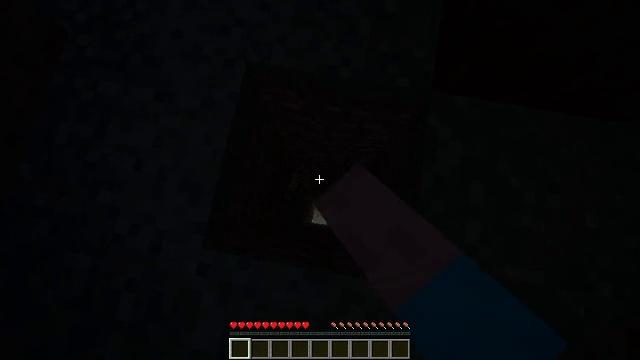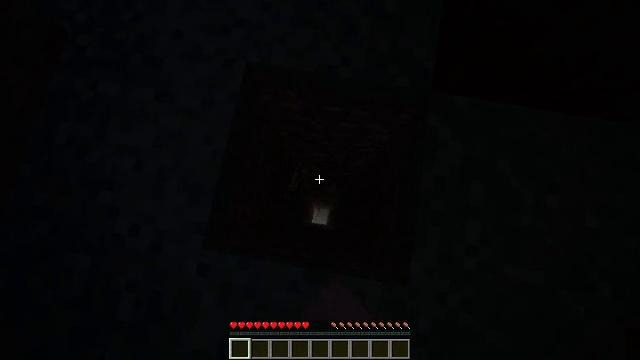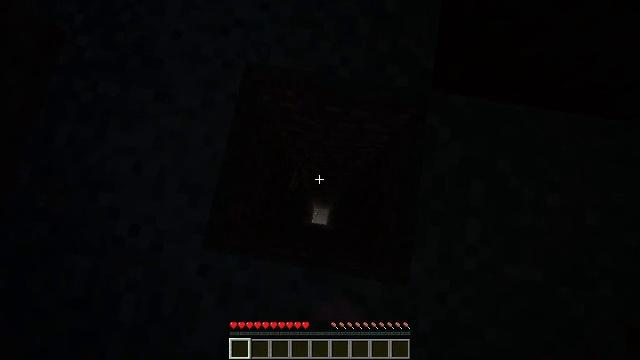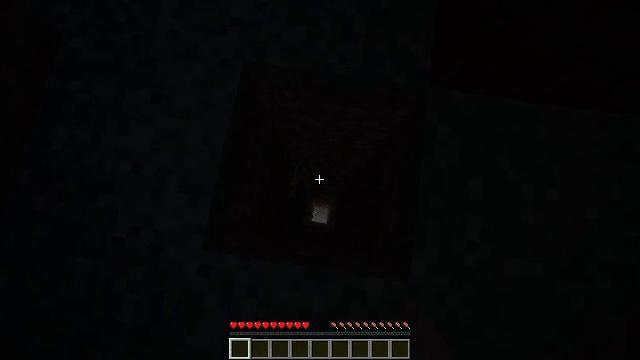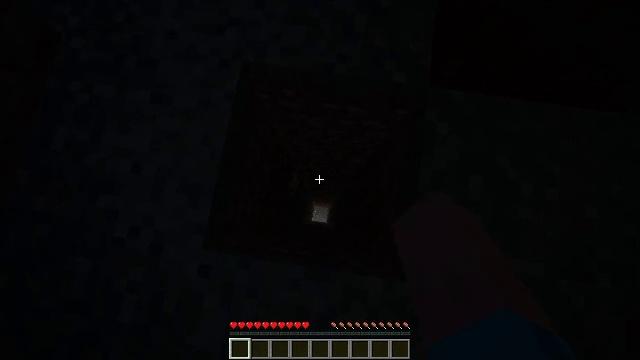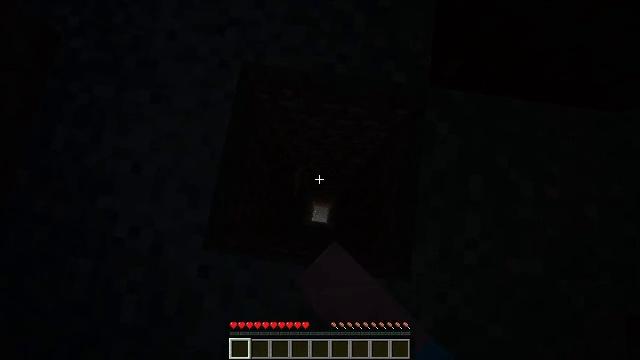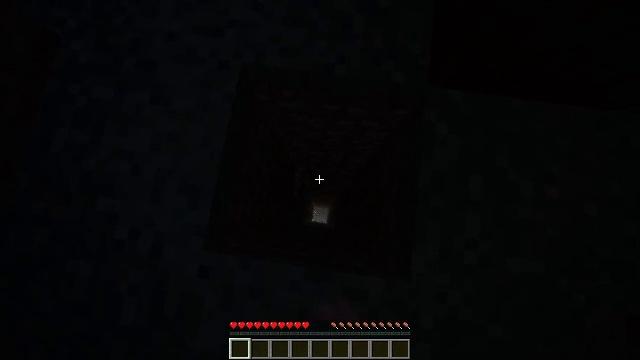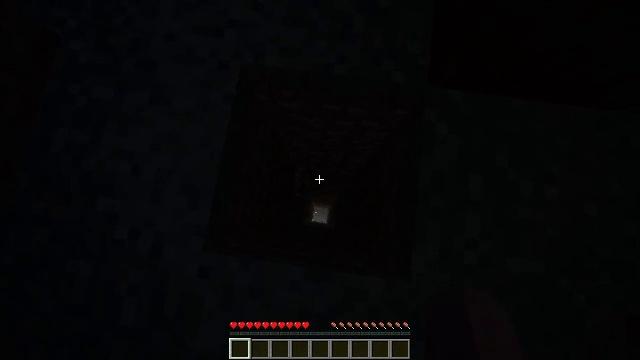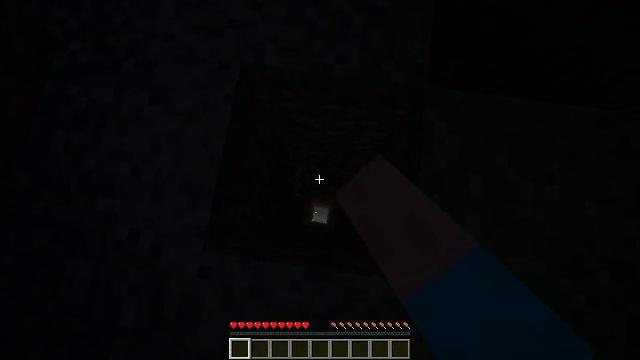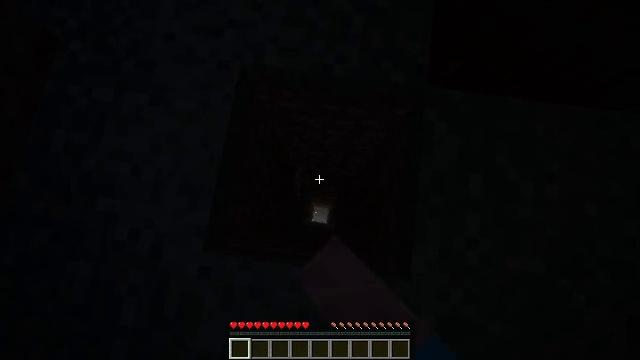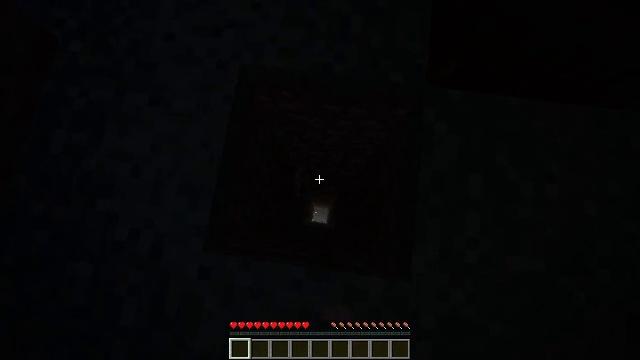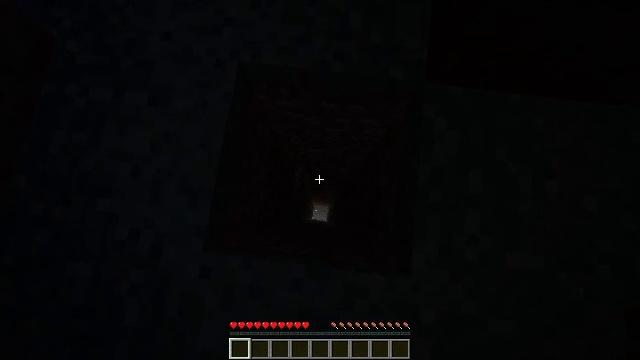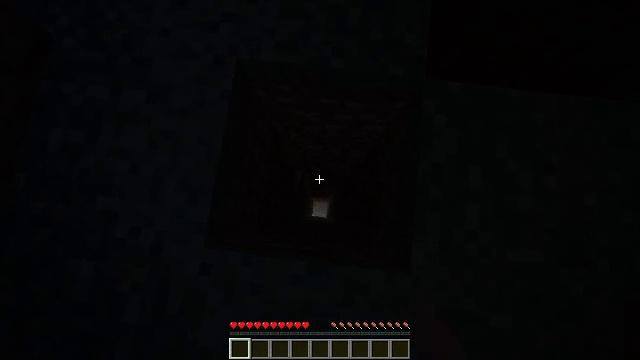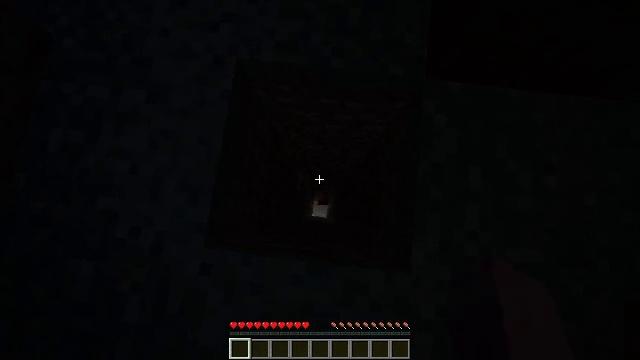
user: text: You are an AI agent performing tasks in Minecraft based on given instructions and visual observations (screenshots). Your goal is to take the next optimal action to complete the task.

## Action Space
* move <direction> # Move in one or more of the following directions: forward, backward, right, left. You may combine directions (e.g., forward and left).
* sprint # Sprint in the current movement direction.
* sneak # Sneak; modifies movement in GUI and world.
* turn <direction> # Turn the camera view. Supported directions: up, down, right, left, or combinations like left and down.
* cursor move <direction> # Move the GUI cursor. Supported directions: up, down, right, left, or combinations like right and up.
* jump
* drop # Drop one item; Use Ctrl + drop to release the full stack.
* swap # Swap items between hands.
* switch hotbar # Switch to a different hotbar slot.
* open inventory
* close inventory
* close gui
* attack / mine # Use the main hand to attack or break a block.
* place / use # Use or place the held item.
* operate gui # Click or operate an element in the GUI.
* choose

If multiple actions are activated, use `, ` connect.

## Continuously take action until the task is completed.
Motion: motion action
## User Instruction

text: Break the ladder to collect it.
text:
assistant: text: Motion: sneak, attack / mine
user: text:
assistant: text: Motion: sneak, attack / mine
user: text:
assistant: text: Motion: sneak, attack / mine
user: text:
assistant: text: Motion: sneak, attack / mine
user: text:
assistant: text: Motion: sneak, attack / mine
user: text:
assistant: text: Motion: sneak, attack / mine
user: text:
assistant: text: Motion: sneak, attack / mine
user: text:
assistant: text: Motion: sneak, attack / mine
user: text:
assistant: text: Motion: sneak, attack / mine
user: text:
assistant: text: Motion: sneak, attack / mine
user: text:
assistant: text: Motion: sneak, attack / mine
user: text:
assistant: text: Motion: sneak, attack / mine
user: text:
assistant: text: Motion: sneak, attack / mine
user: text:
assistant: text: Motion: sneak, attack / mine